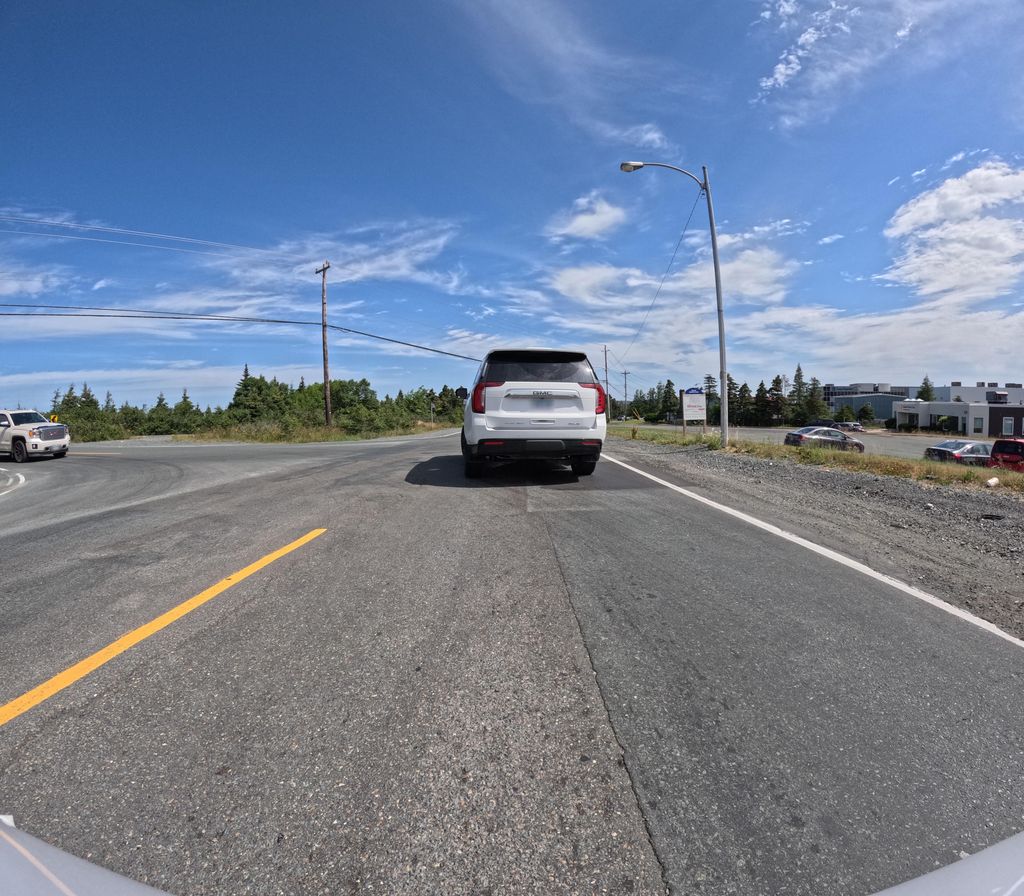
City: st_johns